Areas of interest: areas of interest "Sport and cultural"
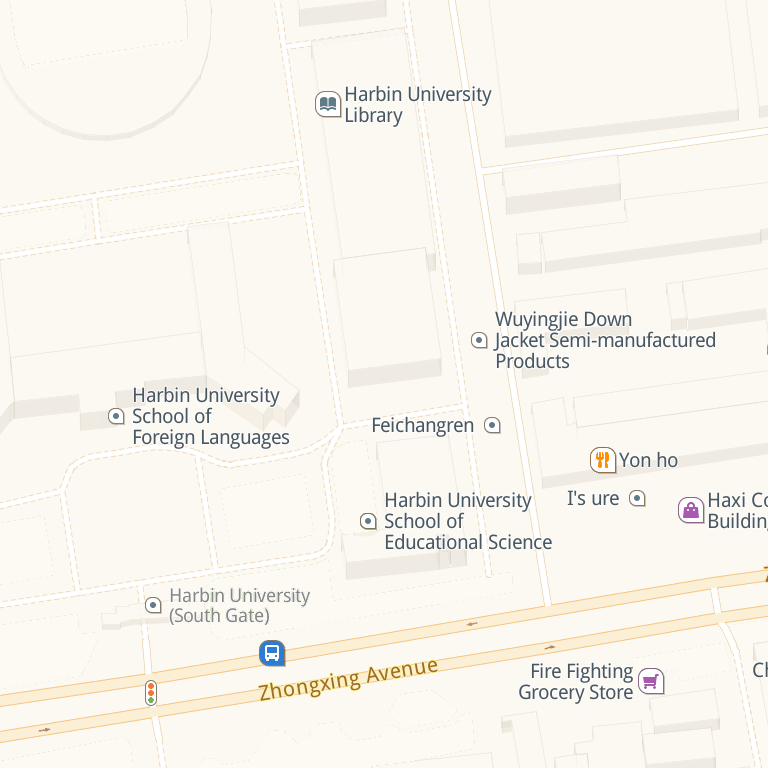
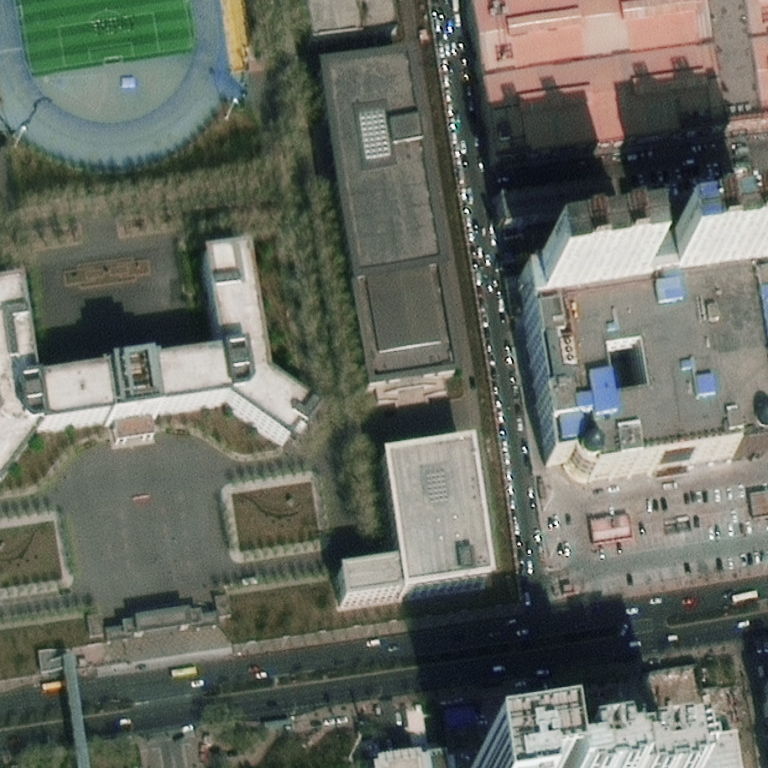